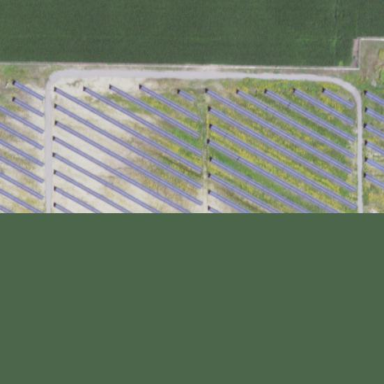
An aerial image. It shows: Solar power plant with photovoltaic technology surrounded by fence.